Question:
It looks like a ListView on the left and with every click event on a ListViewItem the corresponding panel gets enabled/visible.
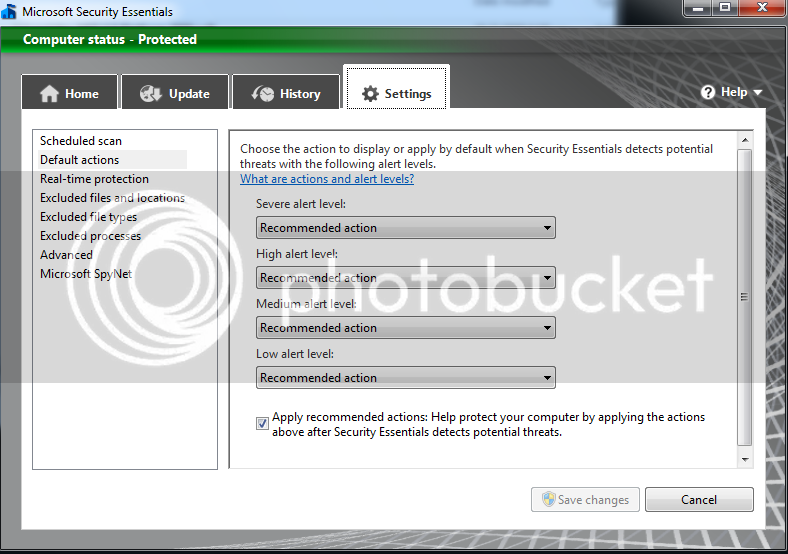
Answer: You can do just as you said: a simple listview on the left, and panels on the right.
On the 'SelectionChanged' event of the listview, hide/show the desired panels (change the visibility of the panels).